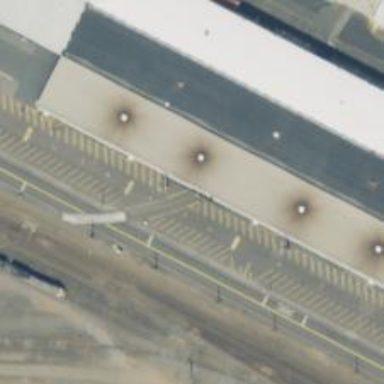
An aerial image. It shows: Railway yard used for servicing trains.